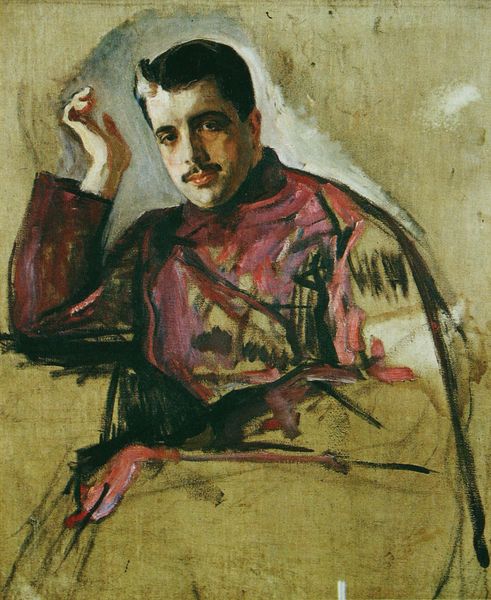
Titel: Bildnis Sergej Pawlowitsch Djagelew
Künstler: Valentin Alexandrowitsch Serow
Standort: St. Petersburg
Institution: Russisches Museum
Schlagwörter: gemälde, hand, kopf, mann, schatten, weiß, aquarell, gelb, grün, ocker, sitzen, braun, finger, frankreich, frisur, geste, grau, haar, hintergrund, licht, mund, nase, pastell, schwarz, skizze, stirn, zeichnung, blick, rot, beige, expressionismus, malerei, rock, bart, jacke, jung, schnurrbart, arm, augen, gesicht, kleidung, leinen, mensch, trauer, ärmel, bildnis, hände, portrait, porträt, öl, kirche, gewand, haare, mantel, pose, sitzend, decke, blatt, kinn, lippen, ohren, potrait, rosa, schulter, schärpe, spanien, wangen, sitz, studie, russland, abstrakt, grafik, graphik, lila, violett, schnäuzer, ellenbogen, oberkörper, schnauzbart, schnauzer, tor, tusche, linie, kohle, uniform, soldat, leinwand, gestik, posieren, entwurf, strähne, unvollendet, rau, imprssionismus, priester, ölskizze, haarsträhne, oberlippenbart, freundlich, unfertig, vorzeichnung, skize, unvollständig, fertig, gehöht, guache, cool, senfgelb, rote jacke, pastellzeichnung, rechte hand, weißer hintergrund, vis a vis, puüillen, strähnchen, halbfertig, sitze d, ferti